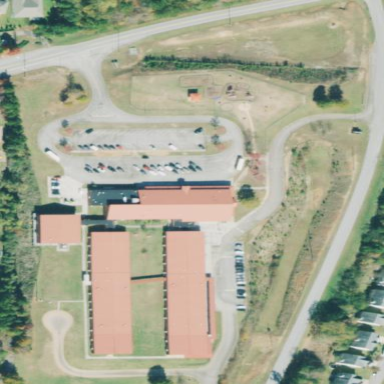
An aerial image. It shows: School.